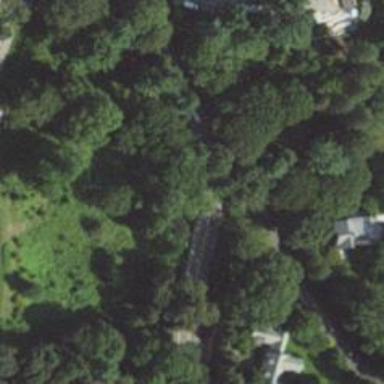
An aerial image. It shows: Park located in historic district.